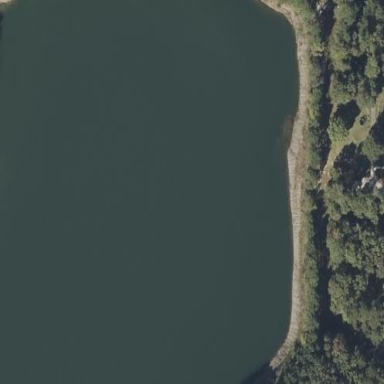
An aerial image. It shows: Serene pond surrounded by nature.